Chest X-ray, PA view. Patient: 53 years old, sex F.
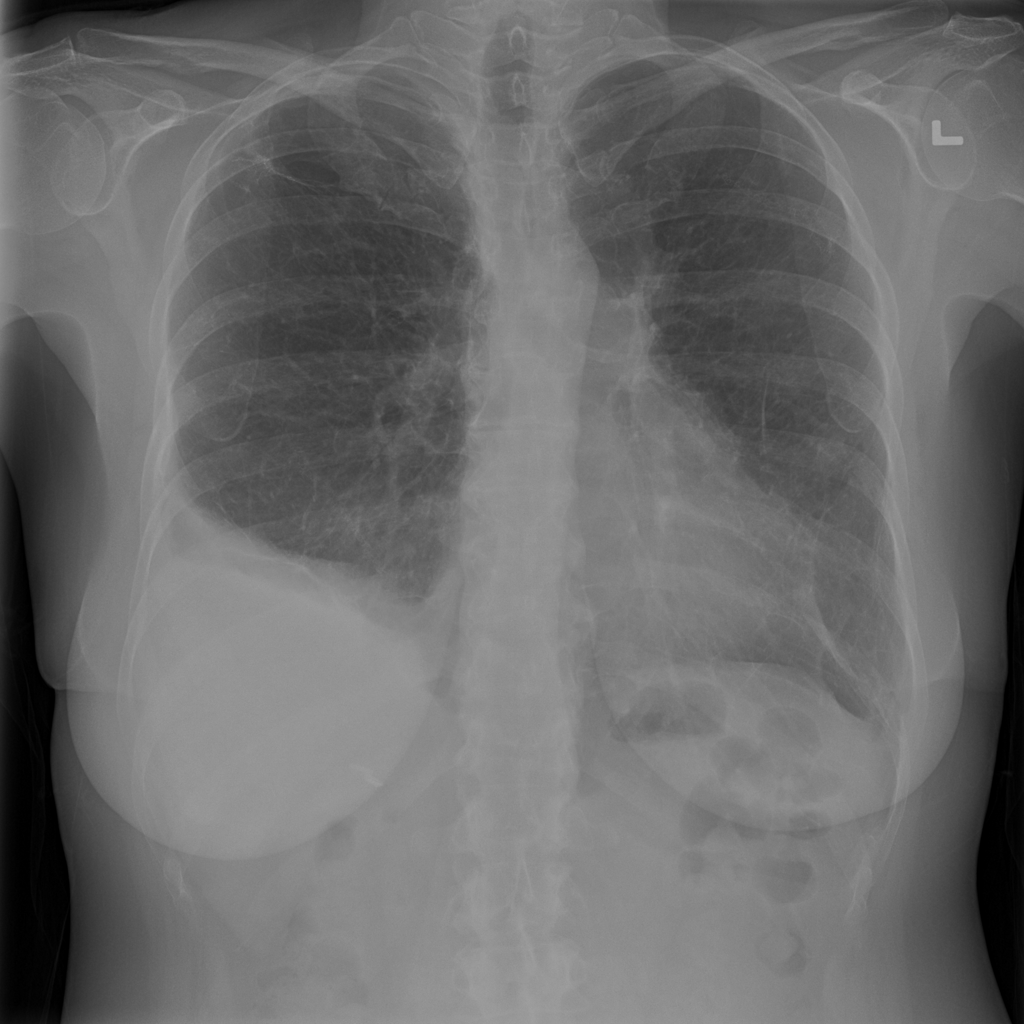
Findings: Atelectasis